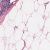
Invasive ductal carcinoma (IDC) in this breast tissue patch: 1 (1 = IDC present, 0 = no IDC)